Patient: sex M, age 74
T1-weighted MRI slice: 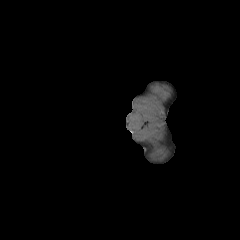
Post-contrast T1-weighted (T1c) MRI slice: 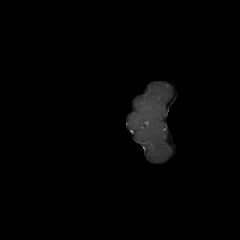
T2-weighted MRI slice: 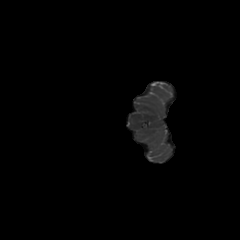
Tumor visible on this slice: no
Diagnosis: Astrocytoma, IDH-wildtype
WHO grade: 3